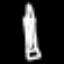
Label: pencil